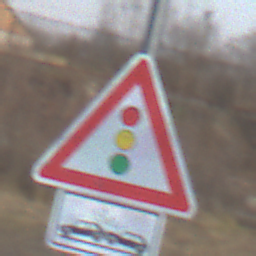
Verkehrszeichen: Lichtzeichenanlage
Zusatzzeichen unten: Entfernungsangaben2
Umgebung: Outdoor, Suburban
Tageszeit: SunriseSunset
Wetter: PartlyCloudy
Licht: Natural
Jahreszeit: Winter
Kontrast: MediumContrast